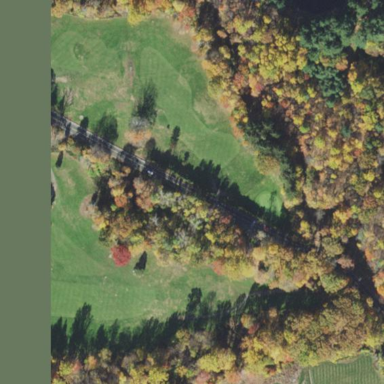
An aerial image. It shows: Golf fairway in the image.